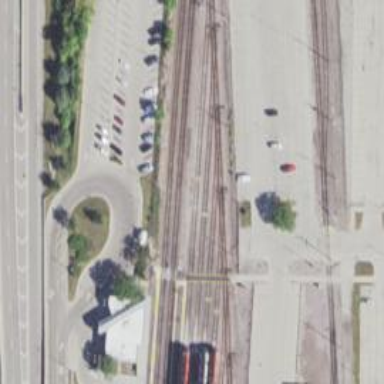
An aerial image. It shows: Railway yard in service.